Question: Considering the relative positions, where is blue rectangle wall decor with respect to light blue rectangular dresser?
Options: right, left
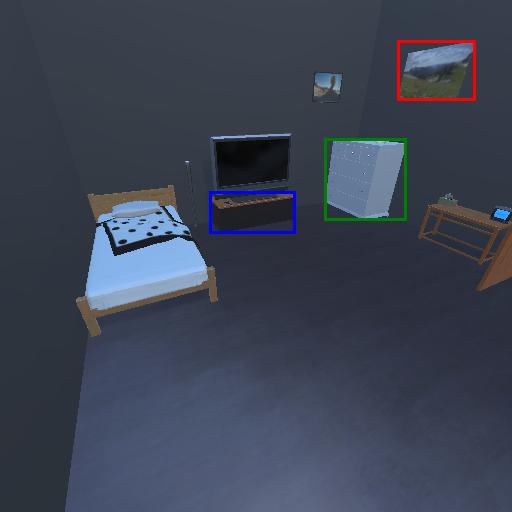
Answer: right